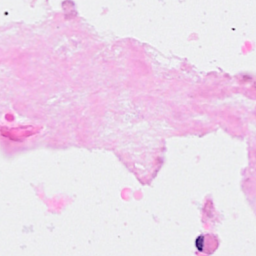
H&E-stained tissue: Breast